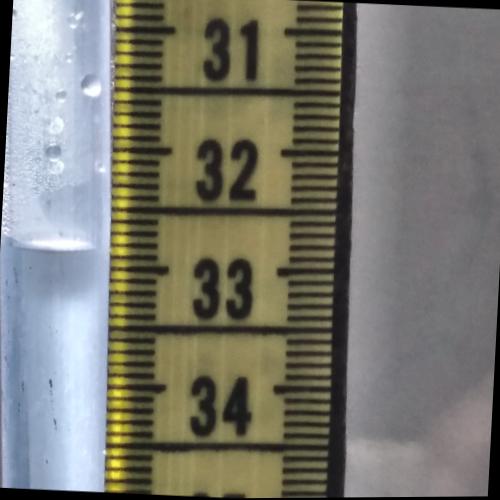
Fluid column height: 32.8 cm